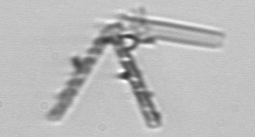
Label: Thalassionema